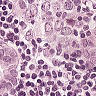
Metastatic tissue present: yes